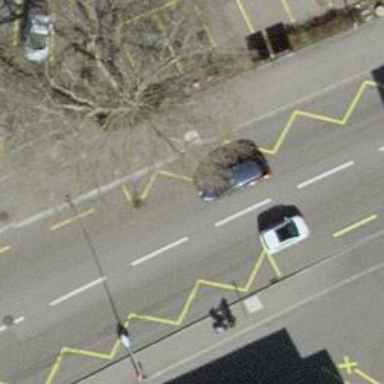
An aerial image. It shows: Trolleybus stop position for public transport.